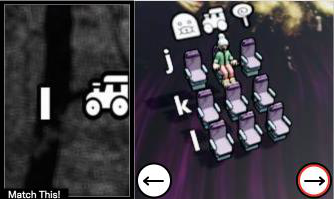
Task: seats
Answer: no